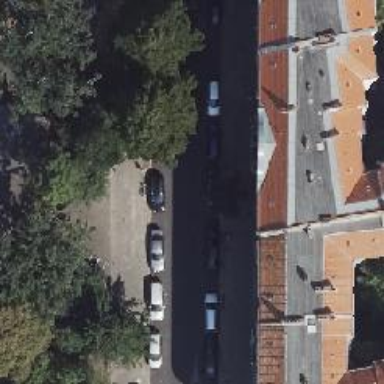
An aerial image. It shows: Bicycle parking located on the sidewalk.